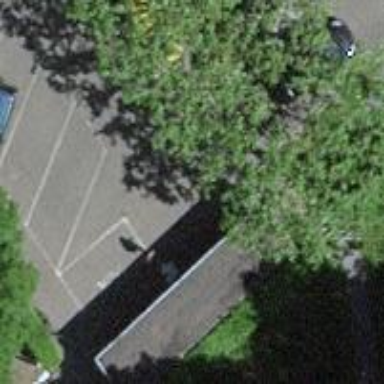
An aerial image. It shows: Building housing bicycle parking shed.